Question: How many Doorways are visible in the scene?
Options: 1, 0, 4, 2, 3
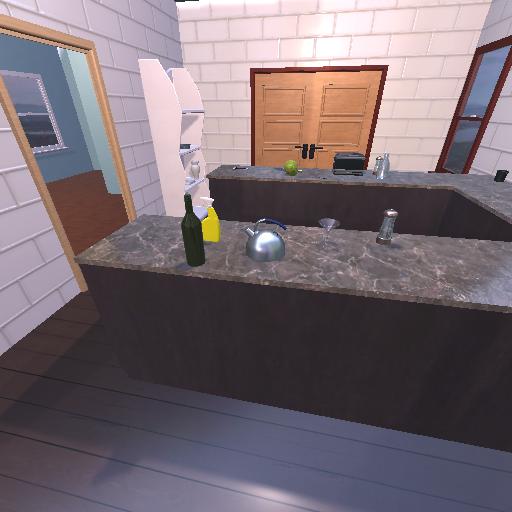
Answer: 1